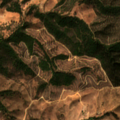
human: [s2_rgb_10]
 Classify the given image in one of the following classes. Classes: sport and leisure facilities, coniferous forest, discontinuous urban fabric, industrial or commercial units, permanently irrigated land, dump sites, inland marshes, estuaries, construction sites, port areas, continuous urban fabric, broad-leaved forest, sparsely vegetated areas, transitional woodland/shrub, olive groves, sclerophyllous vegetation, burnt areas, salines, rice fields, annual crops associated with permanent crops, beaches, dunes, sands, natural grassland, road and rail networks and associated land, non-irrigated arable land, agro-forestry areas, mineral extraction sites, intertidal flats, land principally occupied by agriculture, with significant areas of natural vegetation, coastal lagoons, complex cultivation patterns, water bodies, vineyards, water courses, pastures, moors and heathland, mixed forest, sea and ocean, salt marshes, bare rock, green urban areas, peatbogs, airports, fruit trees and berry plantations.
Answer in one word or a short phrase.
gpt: pastures, land principally occupied by agriculture, with significant areas of natural vegetation, broad-leaved forest, transitional woodland/shrub